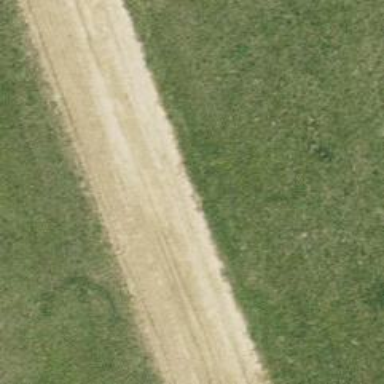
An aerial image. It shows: Track with grade2 tracktype.